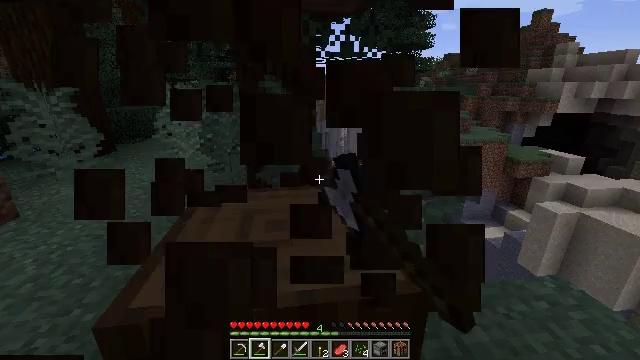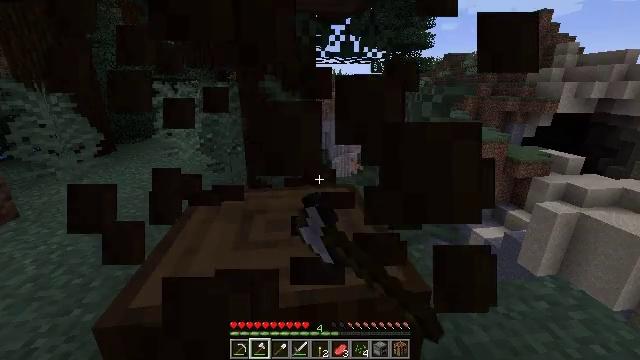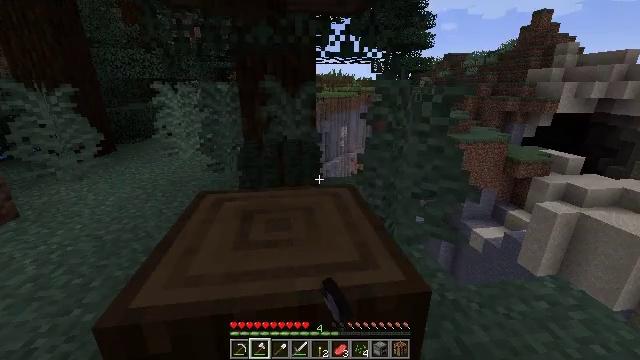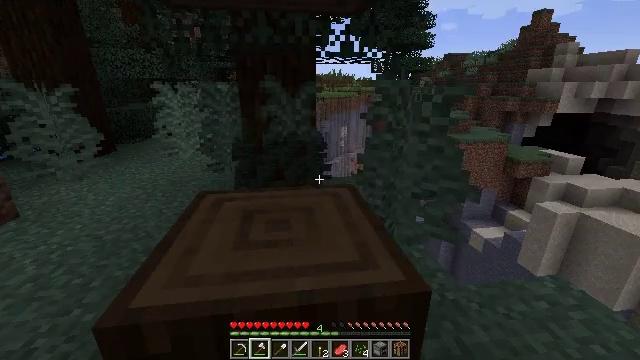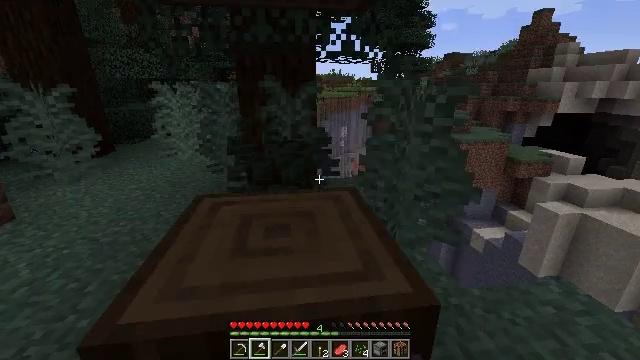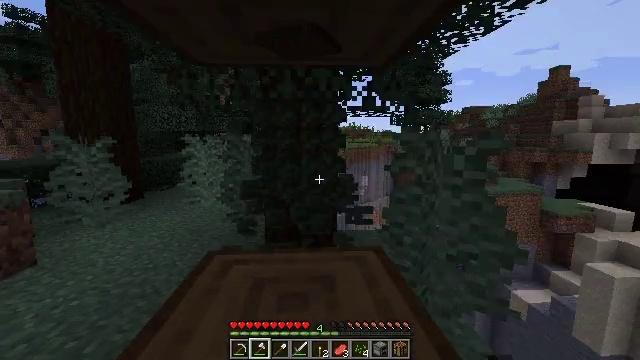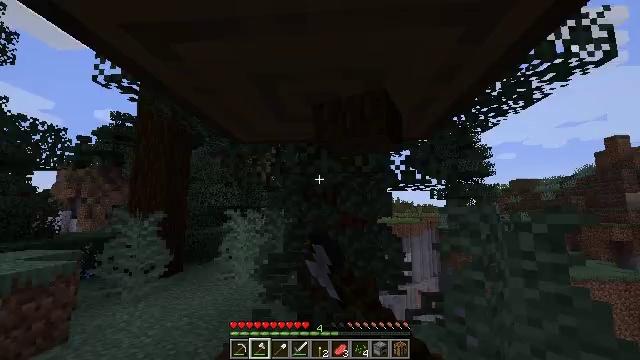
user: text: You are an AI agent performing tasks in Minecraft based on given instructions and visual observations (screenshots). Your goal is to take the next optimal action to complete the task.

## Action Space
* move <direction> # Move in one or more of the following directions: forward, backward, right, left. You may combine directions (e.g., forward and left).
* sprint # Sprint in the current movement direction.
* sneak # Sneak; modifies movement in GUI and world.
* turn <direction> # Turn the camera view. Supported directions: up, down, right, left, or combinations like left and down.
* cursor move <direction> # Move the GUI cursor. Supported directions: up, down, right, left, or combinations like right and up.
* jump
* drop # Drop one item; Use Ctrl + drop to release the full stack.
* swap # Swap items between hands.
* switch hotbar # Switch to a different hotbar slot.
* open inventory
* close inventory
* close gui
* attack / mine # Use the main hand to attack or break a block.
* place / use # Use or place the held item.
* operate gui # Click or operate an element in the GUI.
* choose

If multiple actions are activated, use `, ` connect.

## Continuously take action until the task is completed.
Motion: motion action
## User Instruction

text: Collect the large fern.
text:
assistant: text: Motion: attack / mine
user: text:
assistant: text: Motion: attack / mine
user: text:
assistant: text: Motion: attack / mine
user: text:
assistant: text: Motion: move forward, attack / mine
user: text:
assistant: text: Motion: move forward, turn left and up, attack / mine
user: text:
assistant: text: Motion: move forward, turn left and up, attack / mine
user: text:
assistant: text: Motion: attack / mine